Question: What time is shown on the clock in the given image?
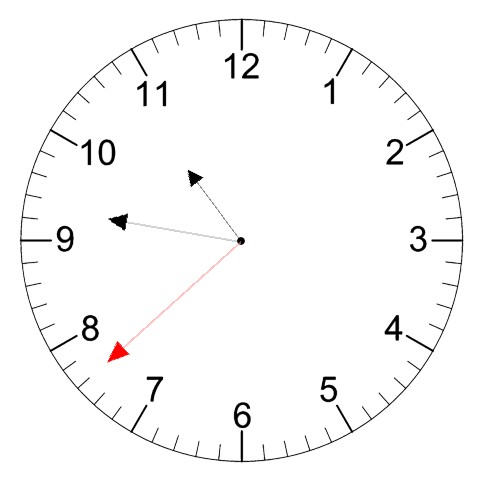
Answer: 10:46:38